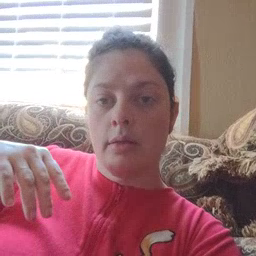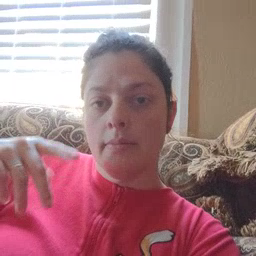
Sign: fall